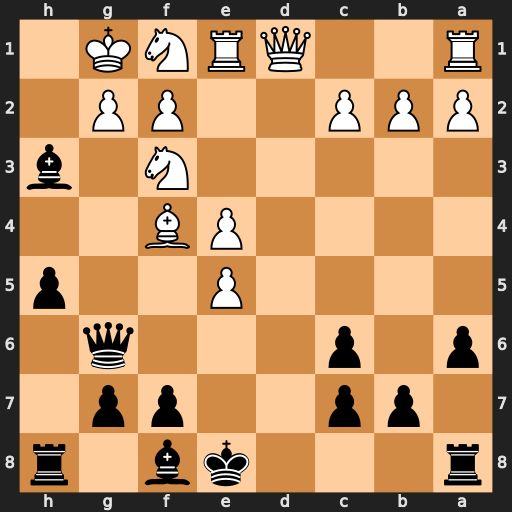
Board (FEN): r3kb1r/1pp2pp1/p1p3q1/4P2p/4PB2/5N1b/PPP2PP1/R2QRNK1
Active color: b
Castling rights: kq
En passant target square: -
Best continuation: Qxg2#